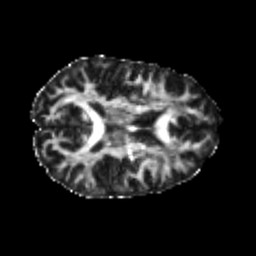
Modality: FA
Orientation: axial
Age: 21
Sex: female
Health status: healthy
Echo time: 0.074 s